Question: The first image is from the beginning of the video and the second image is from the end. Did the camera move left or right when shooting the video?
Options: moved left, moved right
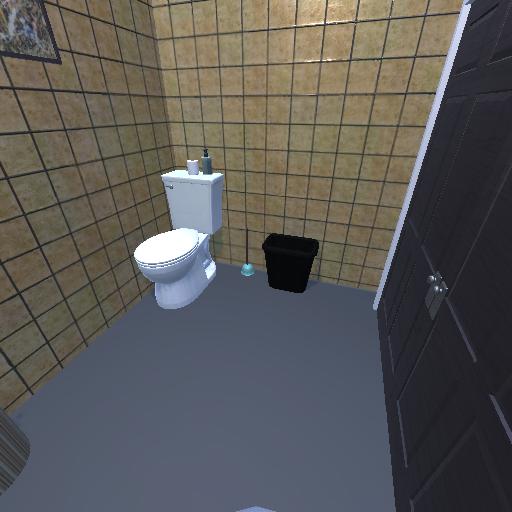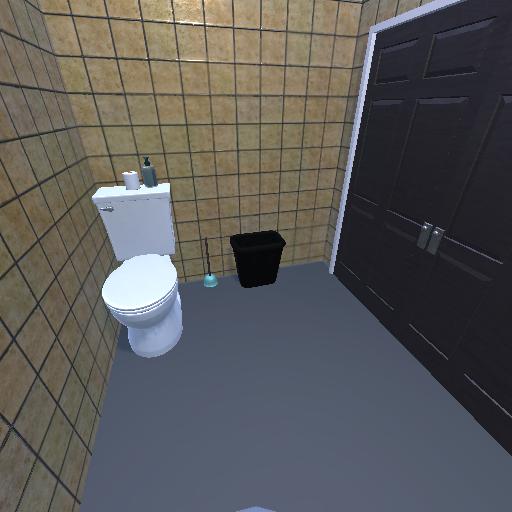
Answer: moved left